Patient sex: M
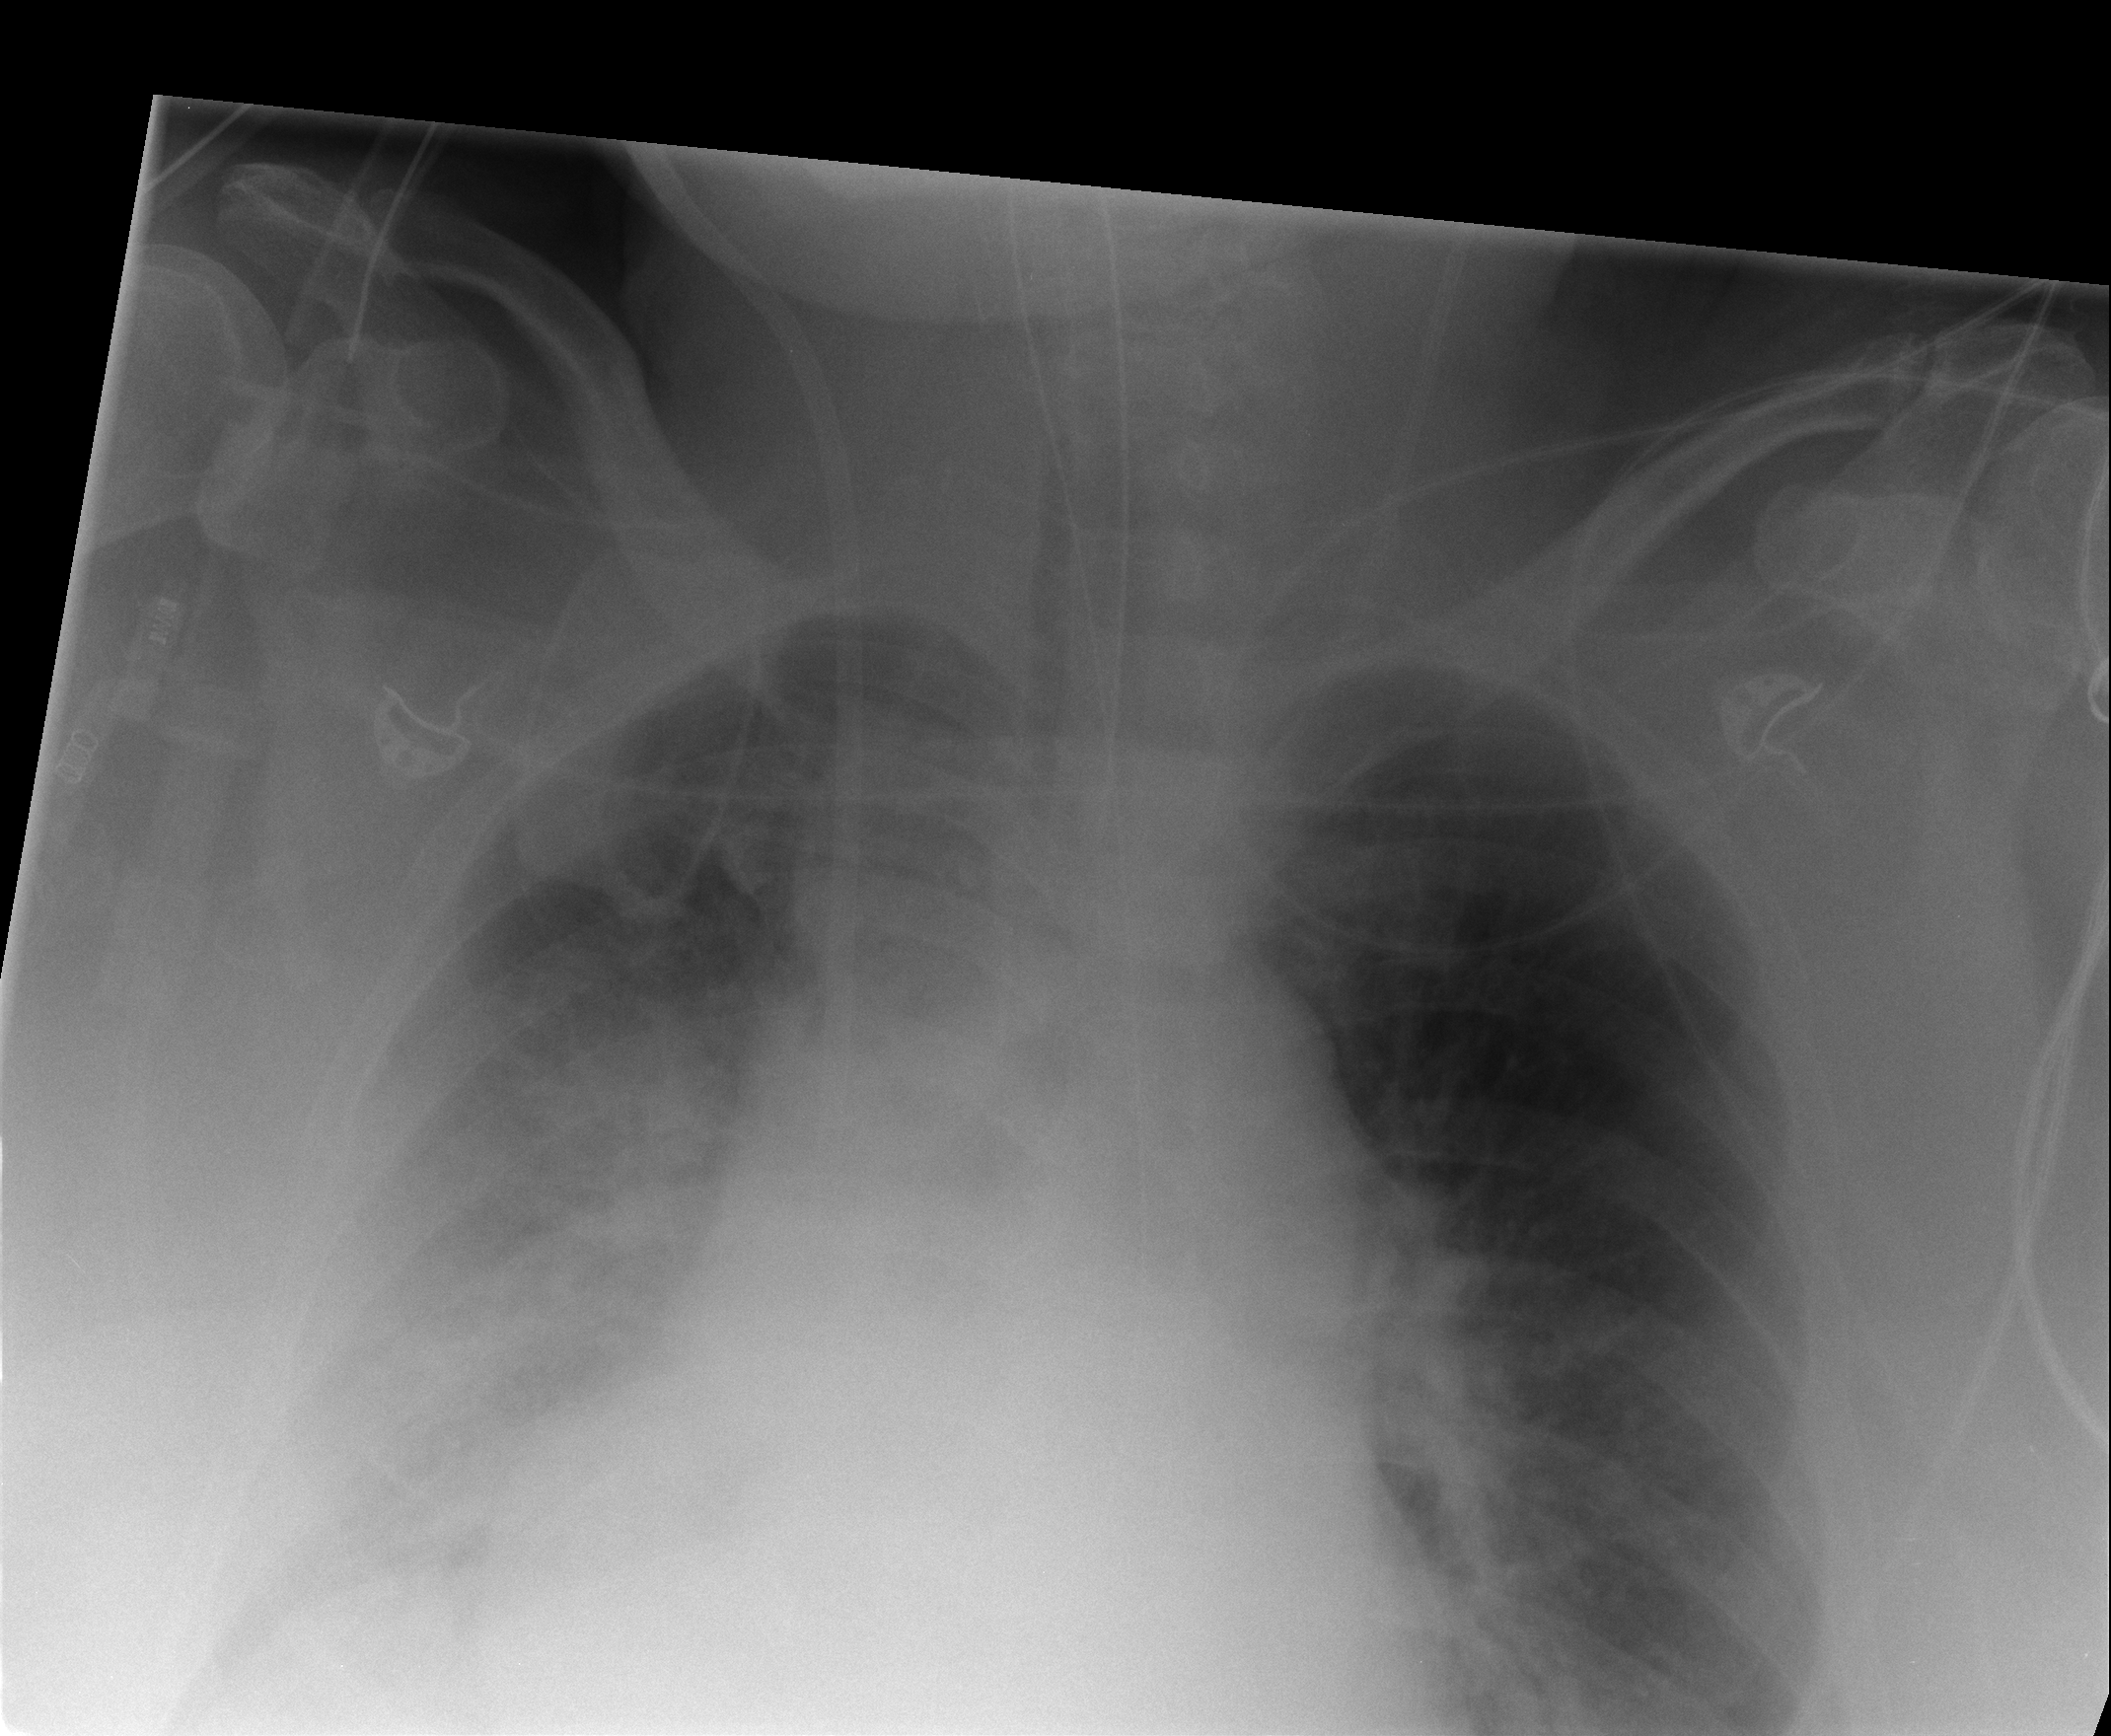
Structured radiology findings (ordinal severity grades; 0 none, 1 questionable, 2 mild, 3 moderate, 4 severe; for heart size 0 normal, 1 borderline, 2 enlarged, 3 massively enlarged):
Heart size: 2
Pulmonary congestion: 2
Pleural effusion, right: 2
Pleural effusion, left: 0
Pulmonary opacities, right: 3
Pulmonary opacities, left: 1
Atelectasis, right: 2
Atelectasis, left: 2